Question: '''
$("input[type='radio']").each(function() {
if ($(this).is(":checked")) {
$(this).css('background', 'blue');
}
});
'''
'''
<script src="https://cdnjs.cloudflare.com/ajax/libs/jquery/3.3.1/jquery.min.js"></script>
<input type="radio" data="cool" name="cool" checked="checked">
<input type="radio" data="cool" name="cool">
<input type="radio" data="cool" name="cool">
'''
My approach is to first check if my inputs are ':checked' and if they are, put some CSS class with the background color. I achieve that, the next thing I want to is to remove that ':checked' when users click on radio button or any other (better) idea. After the form is submitted, this code checks if inputs are':checked', the problem is when I want to select another radio button I get something like this:

1 and 2 radio buttons are selected, it should be only 2 ':checked'
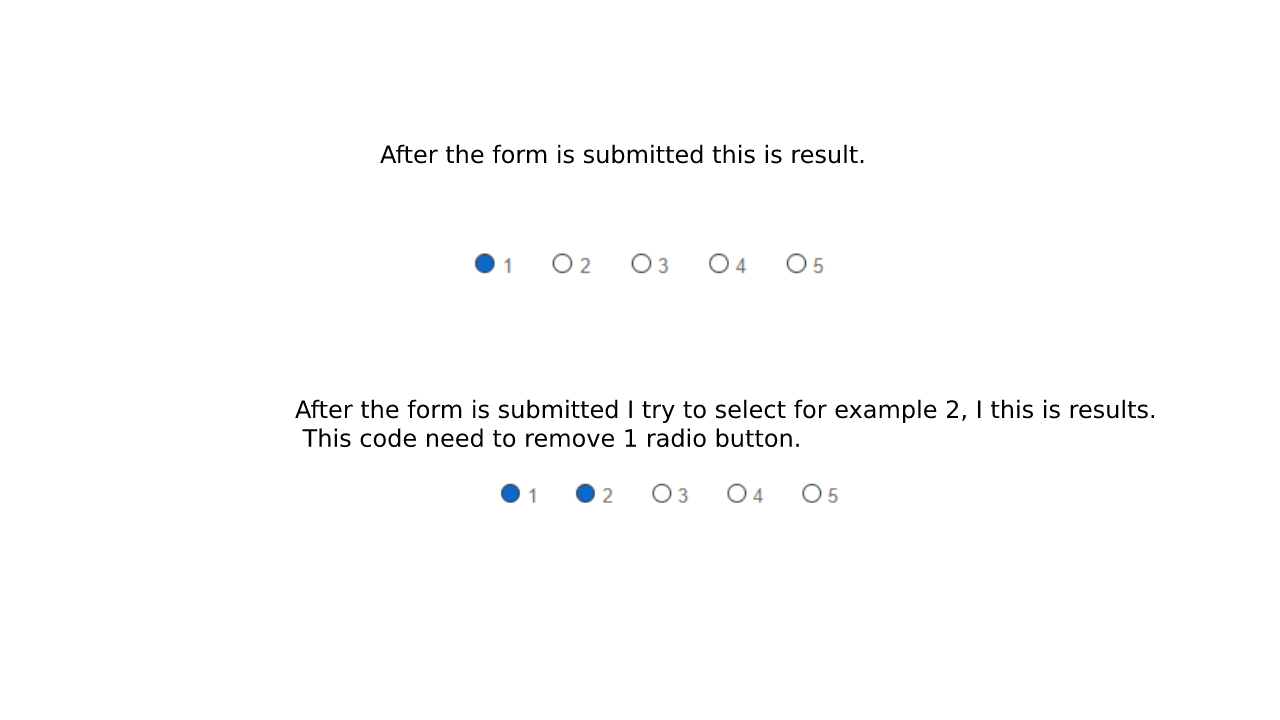
Answer: You need to add the else to remove the blue color like :
'''
$("input[type='radio']").each(function () {
if ($(this).is(":checked")) {
$(this).css('background', 'blue');
}else{
$(this).css('background', 'white');
}
});
'''
You could also attach a click event for those radios like :
'''
$("body").on("click", "input[type='radio']", function () {
$("input[type='radio']").css('background', 'white');
$(this).css('background', 'blue');
});
'''